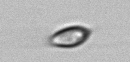
Label: Chrysochromulina